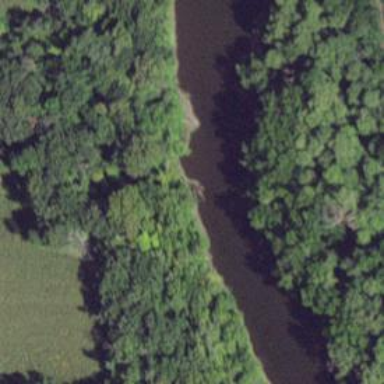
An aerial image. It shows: Beautiful river scene.